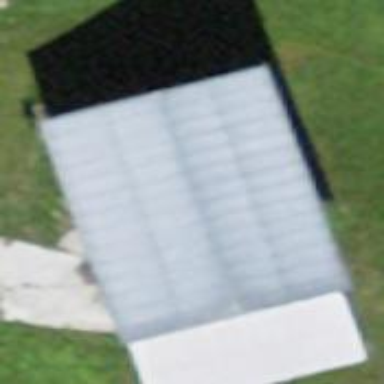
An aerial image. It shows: Shed.